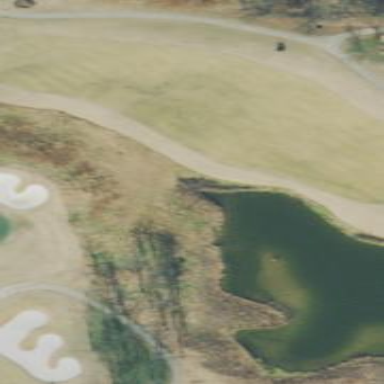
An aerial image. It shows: Golf fairway surrounded by grass.